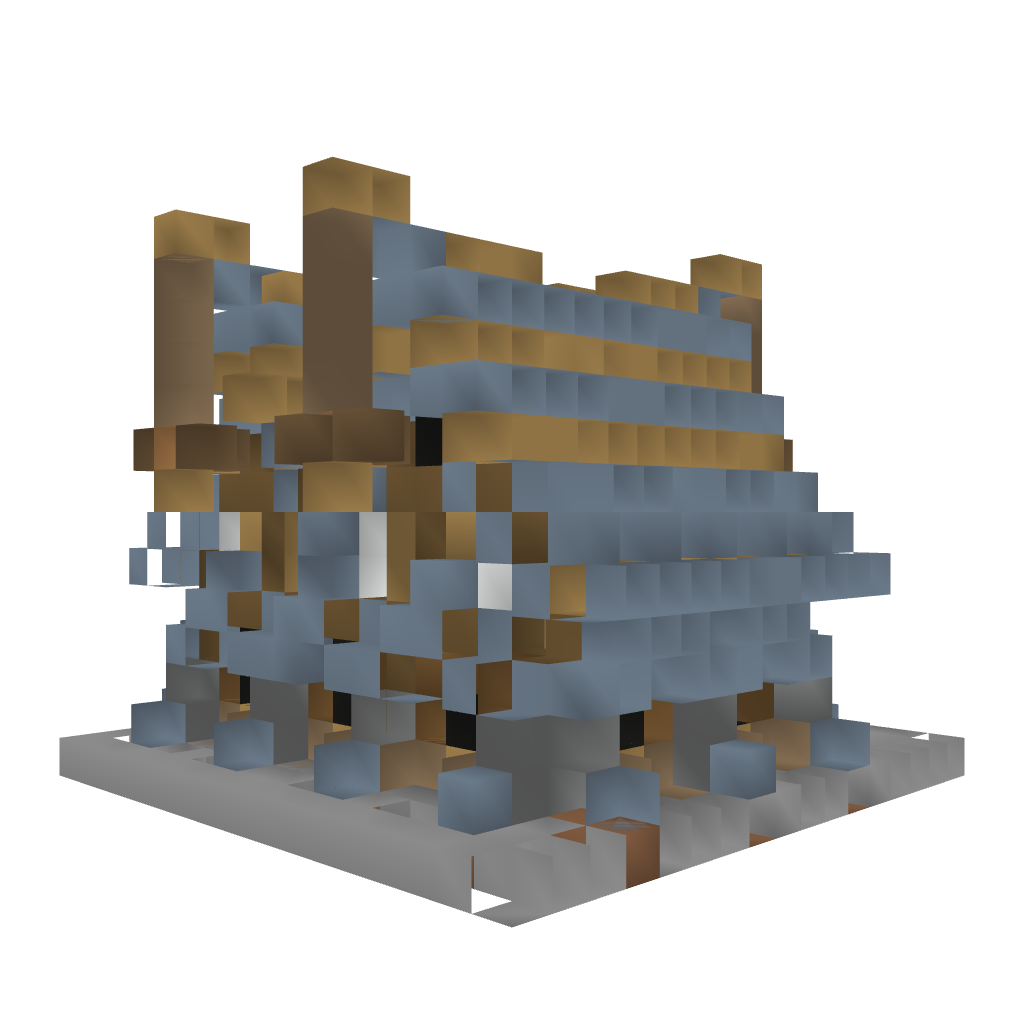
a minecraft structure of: Medieval House